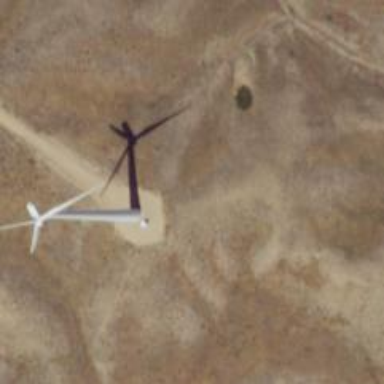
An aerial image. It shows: Wind generator powered by horizontal-axis wind turbine.